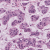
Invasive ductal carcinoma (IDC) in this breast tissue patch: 1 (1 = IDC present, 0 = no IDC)